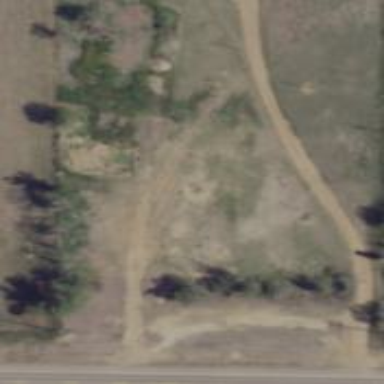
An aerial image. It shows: Historic ruins of school.